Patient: sex M, age 38
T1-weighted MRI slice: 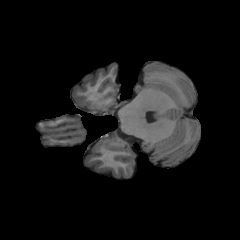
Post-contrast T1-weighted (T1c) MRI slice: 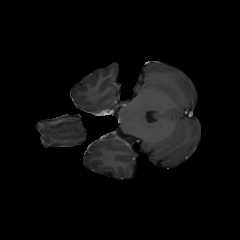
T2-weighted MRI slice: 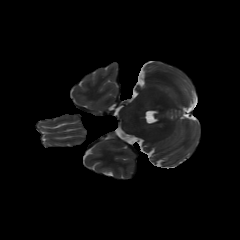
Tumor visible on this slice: no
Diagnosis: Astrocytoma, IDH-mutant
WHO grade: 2